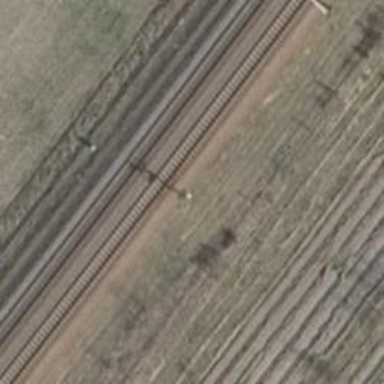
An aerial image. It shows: Railway signal.